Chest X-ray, PA view. Patient: 63 years old, sex F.
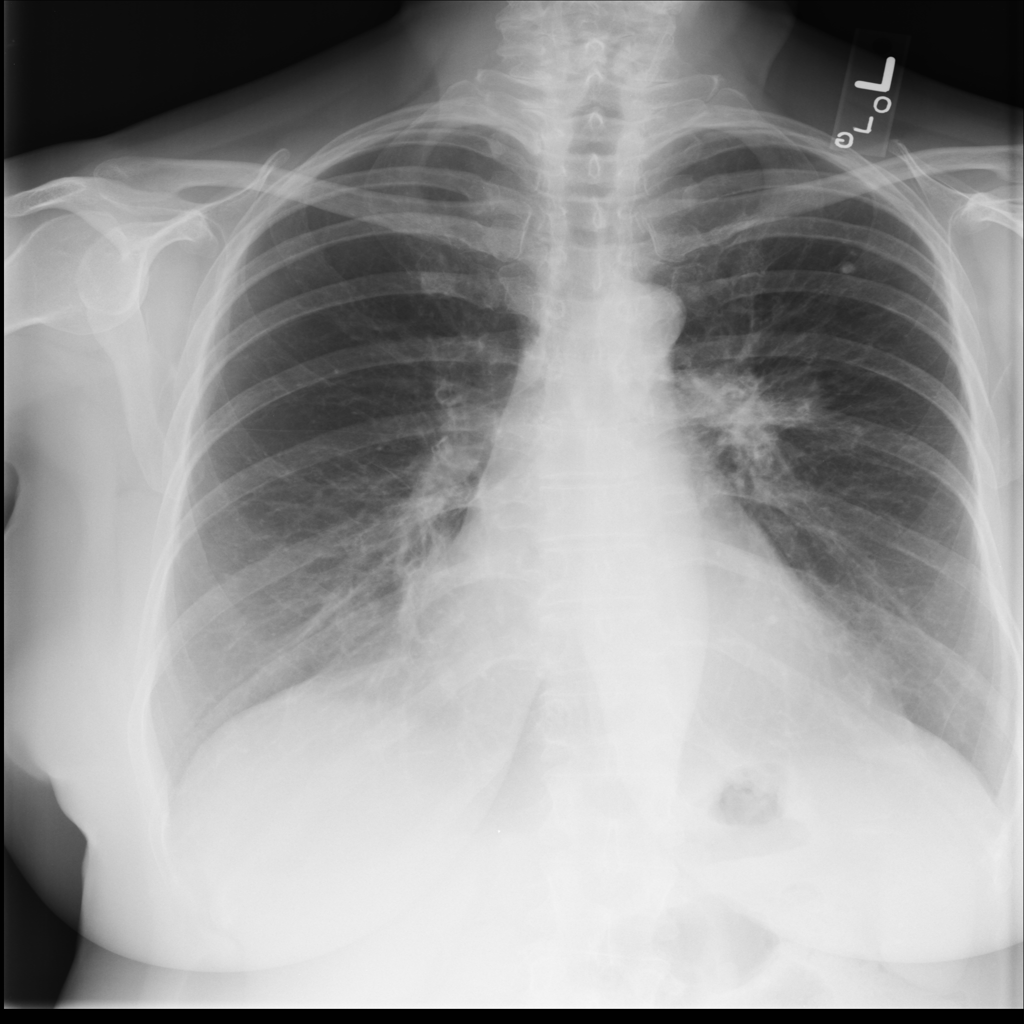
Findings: Infiltration, Nodule